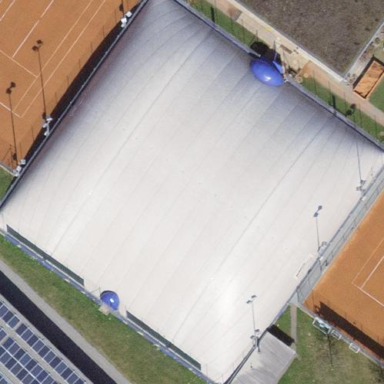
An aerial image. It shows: Sports hall for tennis.